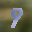
Label: 9